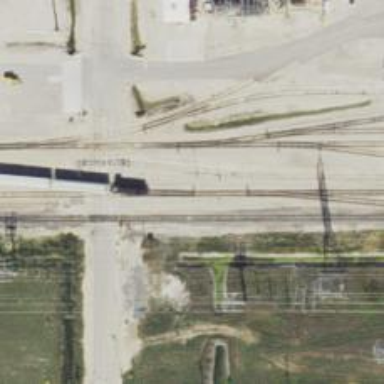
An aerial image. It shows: Railway yard.